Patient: sex F, age 34
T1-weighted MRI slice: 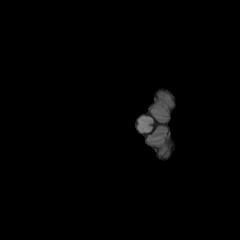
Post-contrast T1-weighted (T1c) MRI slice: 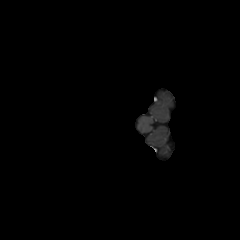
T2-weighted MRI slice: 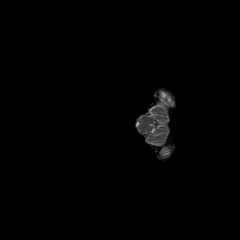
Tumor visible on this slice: no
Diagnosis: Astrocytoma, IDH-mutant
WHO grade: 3